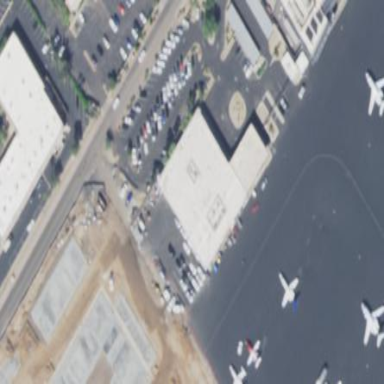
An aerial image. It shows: Hangar building located at airport terminal.